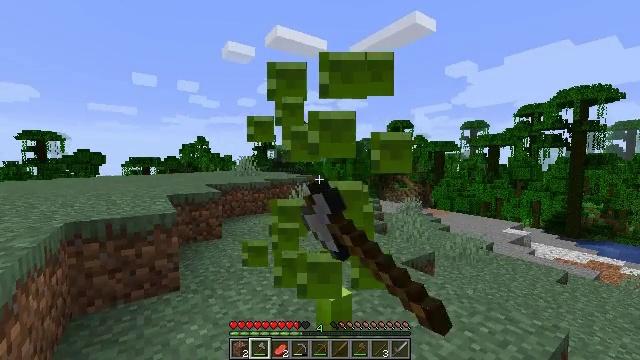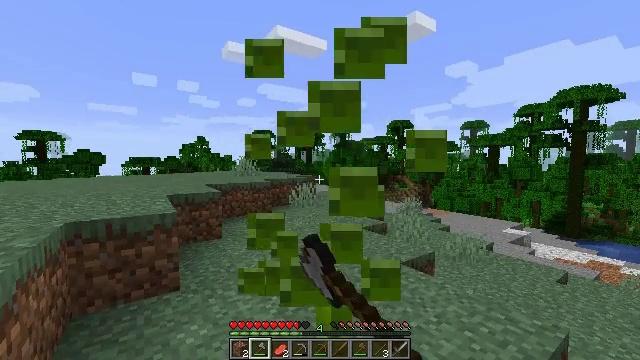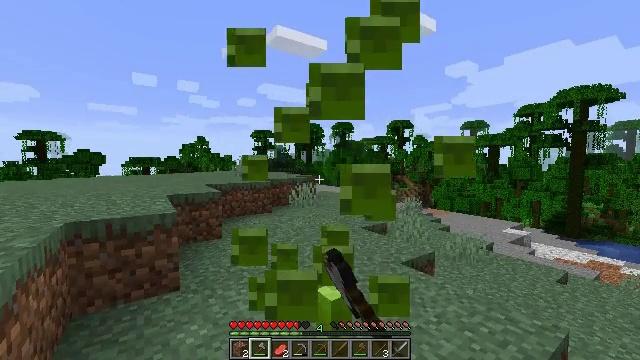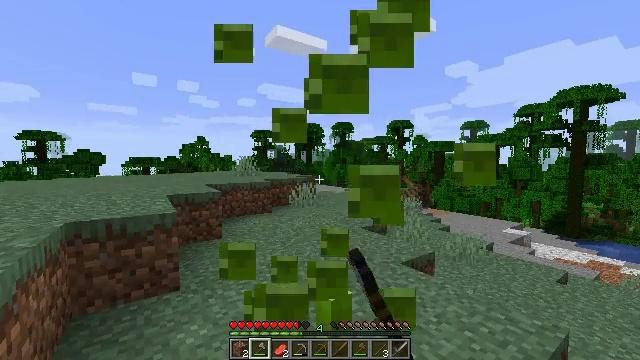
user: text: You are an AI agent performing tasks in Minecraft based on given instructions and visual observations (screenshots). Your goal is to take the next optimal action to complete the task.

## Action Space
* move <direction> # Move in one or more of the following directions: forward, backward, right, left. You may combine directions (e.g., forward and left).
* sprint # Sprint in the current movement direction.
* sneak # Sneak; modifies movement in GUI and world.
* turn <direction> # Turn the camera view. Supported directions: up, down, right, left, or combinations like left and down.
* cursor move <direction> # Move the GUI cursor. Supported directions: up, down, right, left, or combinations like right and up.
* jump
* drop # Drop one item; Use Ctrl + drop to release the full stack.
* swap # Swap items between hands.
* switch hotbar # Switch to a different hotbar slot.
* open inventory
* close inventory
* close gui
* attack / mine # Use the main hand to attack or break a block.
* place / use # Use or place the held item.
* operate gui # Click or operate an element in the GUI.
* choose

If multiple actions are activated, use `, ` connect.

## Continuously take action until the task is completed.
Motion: motion action
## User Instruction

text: Collect bamboo for crafting.
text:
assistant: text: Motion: attack / mine
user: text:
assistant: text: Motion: attack / mine
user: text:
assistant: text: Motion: attack / mine
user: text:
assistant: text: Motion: attack / mine